Field crop: maize
Growth stage: 2
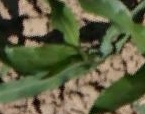
Species: maize